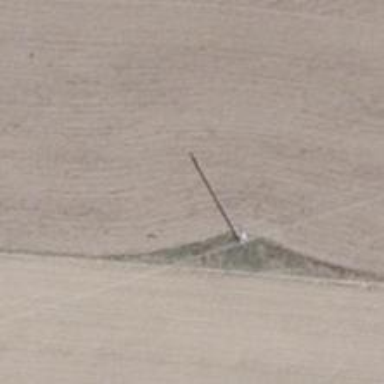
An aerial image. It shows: Power pole.